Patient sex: M
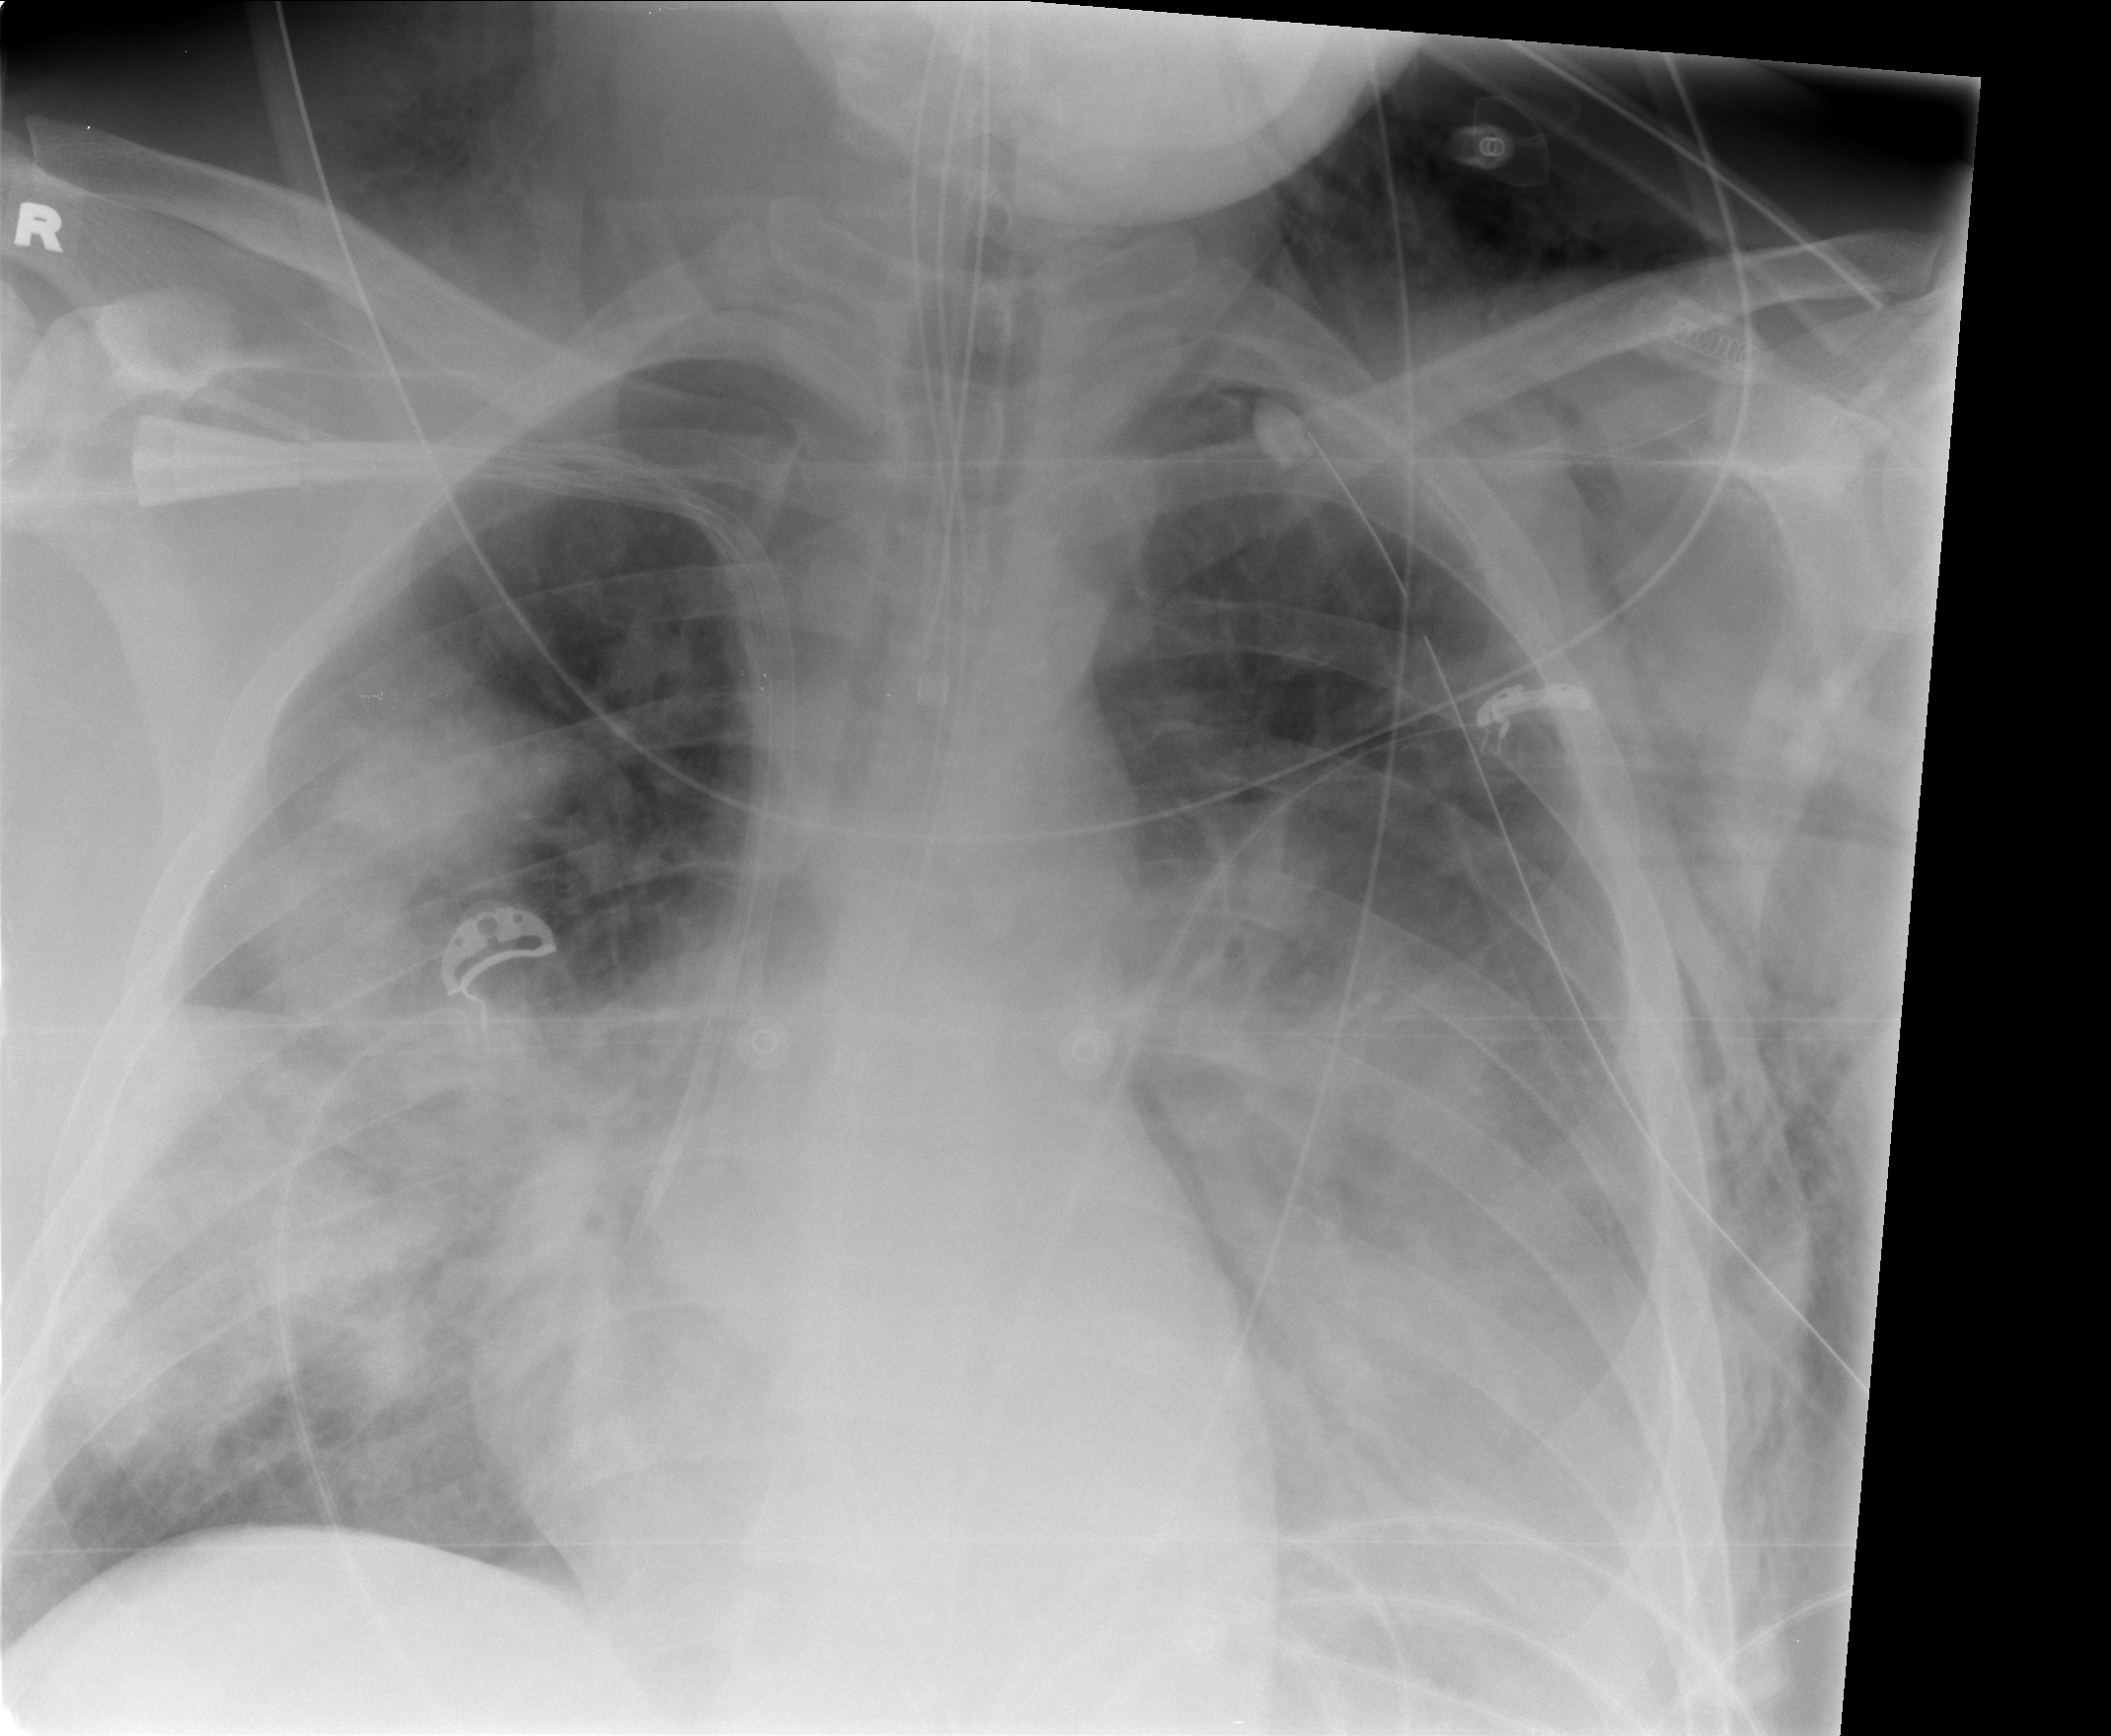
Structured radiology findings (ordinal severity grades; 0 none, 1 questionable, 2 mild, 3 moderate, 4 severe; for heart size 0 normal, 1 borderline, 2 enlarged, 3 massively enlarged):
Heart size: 0
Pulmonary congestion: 0
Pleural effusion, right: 0
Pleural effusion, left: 2
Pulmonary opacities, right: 3
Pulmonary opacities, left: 3
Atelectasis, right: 0
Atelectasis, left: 0